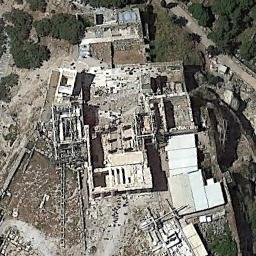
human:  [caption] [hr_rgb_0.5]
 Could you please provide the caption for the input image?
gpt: The palace is on the bare land next to some trees .

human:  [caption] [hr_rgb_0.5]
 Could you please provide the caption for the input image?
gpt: There is a wide road in front of the palace .

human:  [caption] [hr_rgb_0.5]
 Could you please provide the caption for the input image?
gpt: Many trees of different sizes are beside the palace .

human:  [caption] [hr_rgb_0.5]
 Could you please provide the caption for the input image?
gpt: The palace is on the wasteland .

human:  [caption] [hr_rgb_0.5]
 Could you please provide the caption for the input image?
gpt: There are some green trees beside the palace .